Field crop: tomato
Growth stage: 2
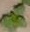
Species: solanum